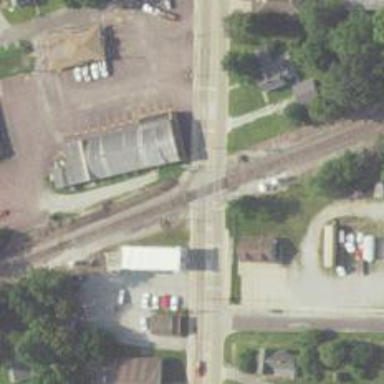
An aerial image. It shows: Railway crossing with lights.